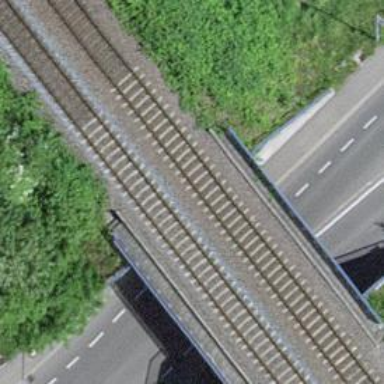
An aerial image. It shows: Railway bridge.